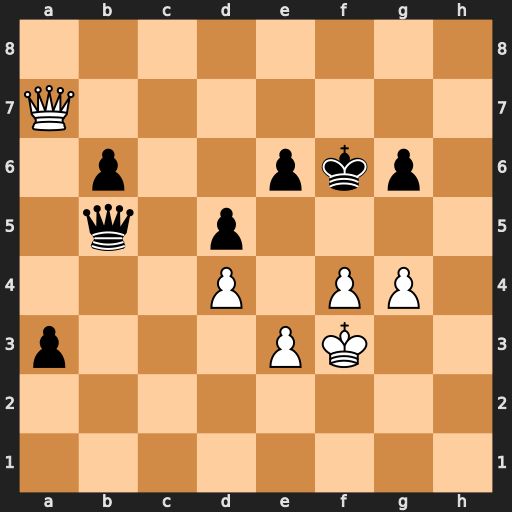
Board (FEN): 8/Q7/1p2pkp1/1q1p4/3P1PP1/p3PK2/8/8
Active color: w
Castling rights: -
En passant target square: -
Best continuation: g5+ Kf5 Qf7#